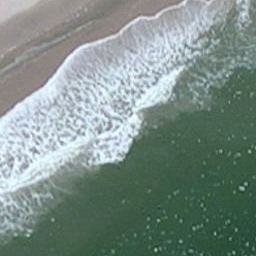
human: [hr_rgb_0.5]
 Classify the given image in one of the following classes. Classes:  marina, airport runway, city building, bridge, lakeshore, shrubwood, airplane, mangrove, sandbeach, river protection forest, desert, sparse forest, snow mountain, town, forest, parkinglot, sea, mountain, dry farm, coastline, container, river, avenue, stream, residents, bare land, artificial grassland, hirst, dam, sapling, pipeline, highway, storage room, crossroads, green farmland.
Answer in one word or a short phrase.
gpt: coastline